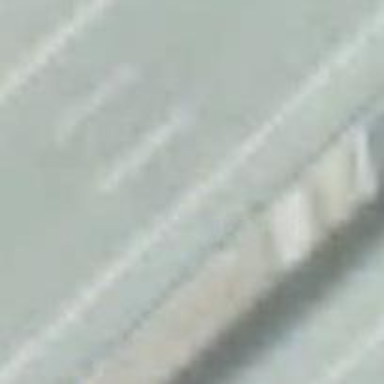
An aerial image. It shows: Motorway bridge.